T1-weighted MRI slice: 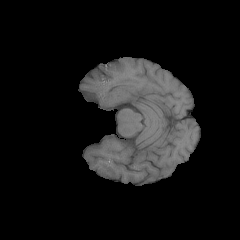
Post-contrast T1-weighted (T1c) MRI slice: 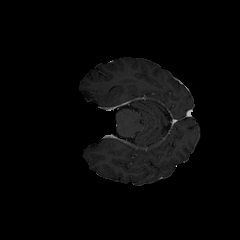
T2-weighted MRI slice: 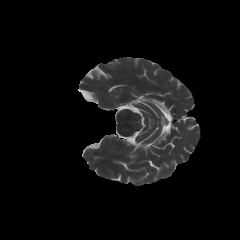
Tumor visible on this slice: no